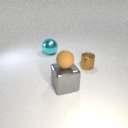
large gray metal cube in front of small brown metal cylinder